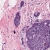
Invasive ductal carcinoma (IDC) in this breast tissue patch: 0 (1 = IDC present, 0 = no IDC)